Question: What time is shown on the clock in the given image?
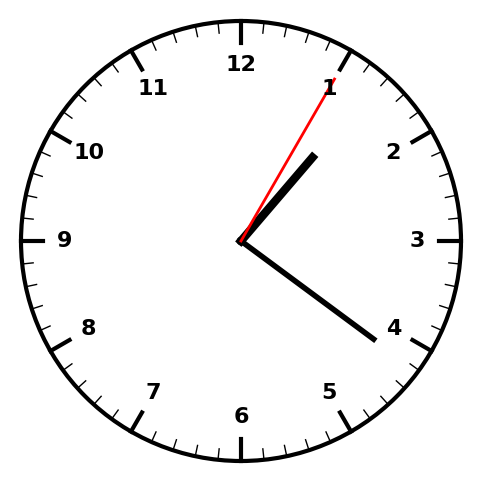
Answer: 01:21:05